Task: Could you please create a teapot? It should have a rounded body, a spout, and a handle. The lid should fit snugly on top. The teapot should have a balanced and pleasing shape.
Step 204:
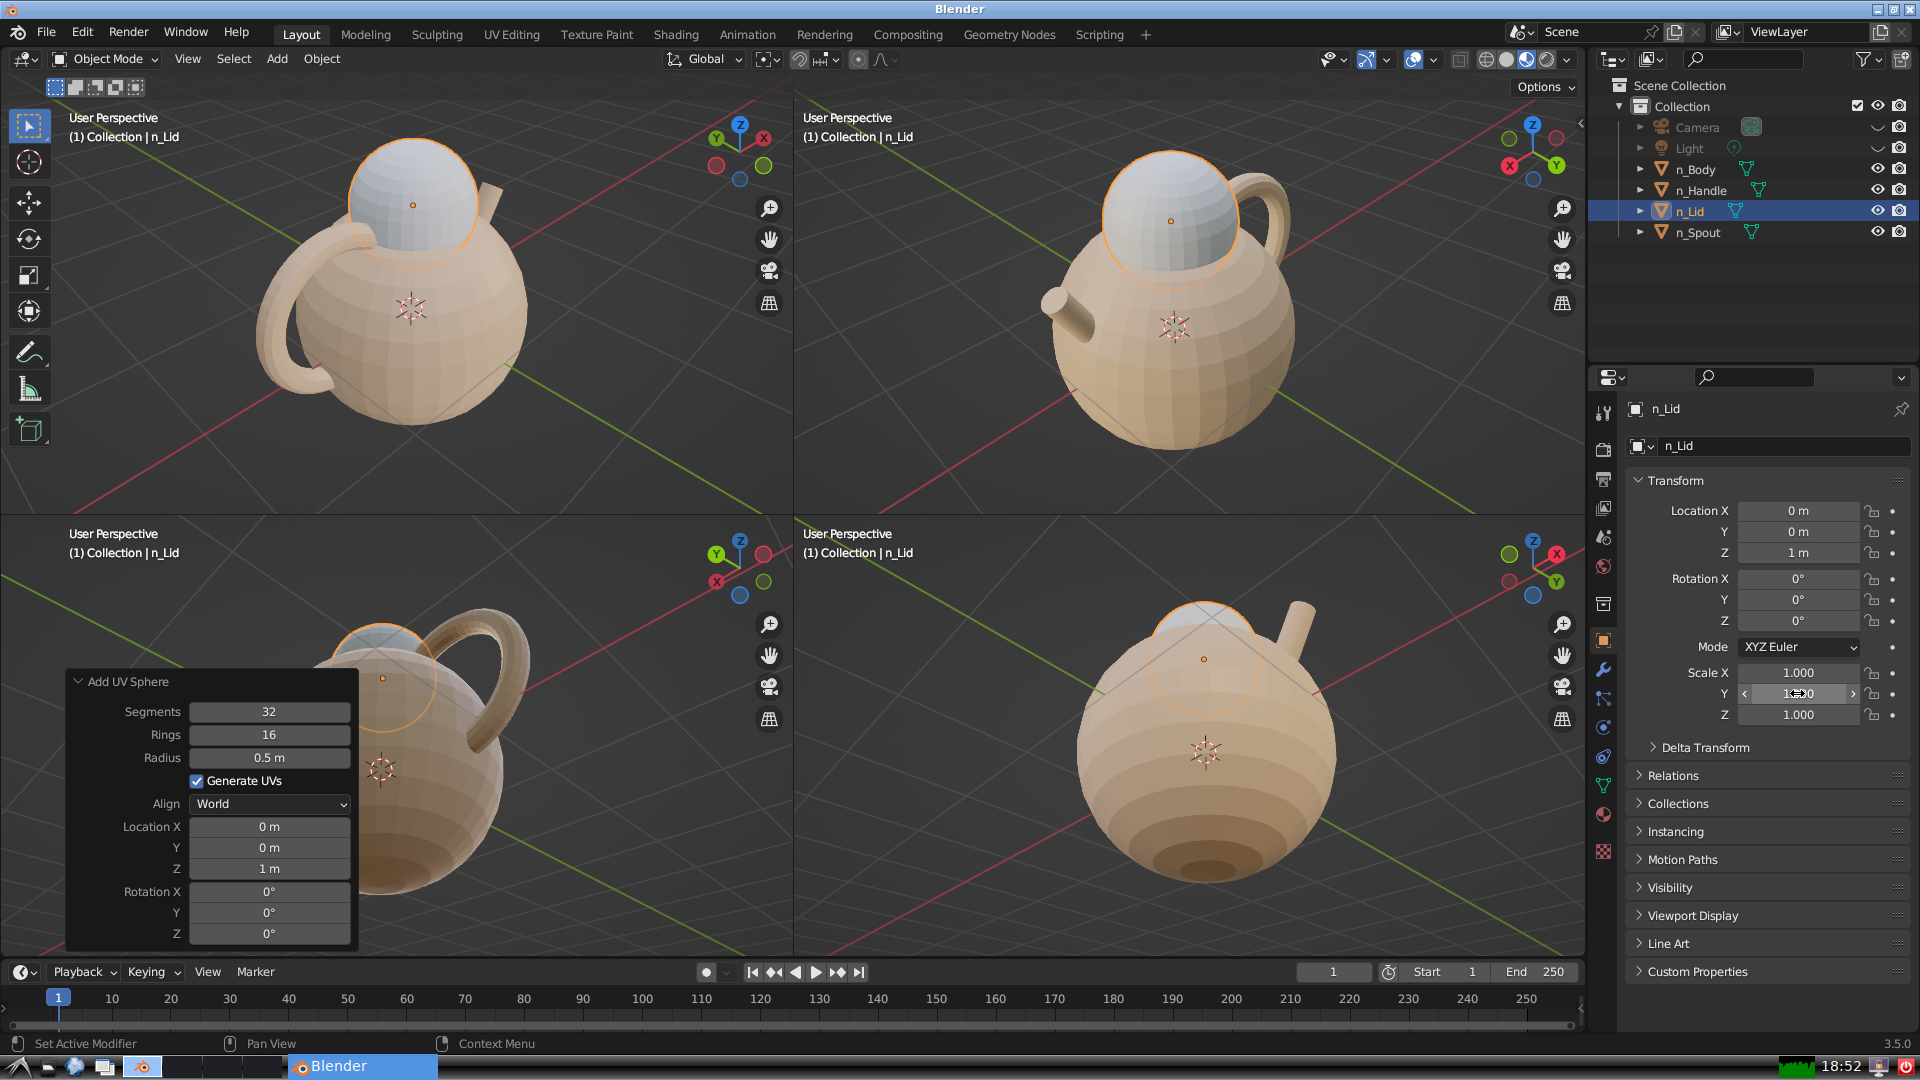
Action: {"mouse_move": [1797, 715]}